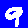
Digit: 9